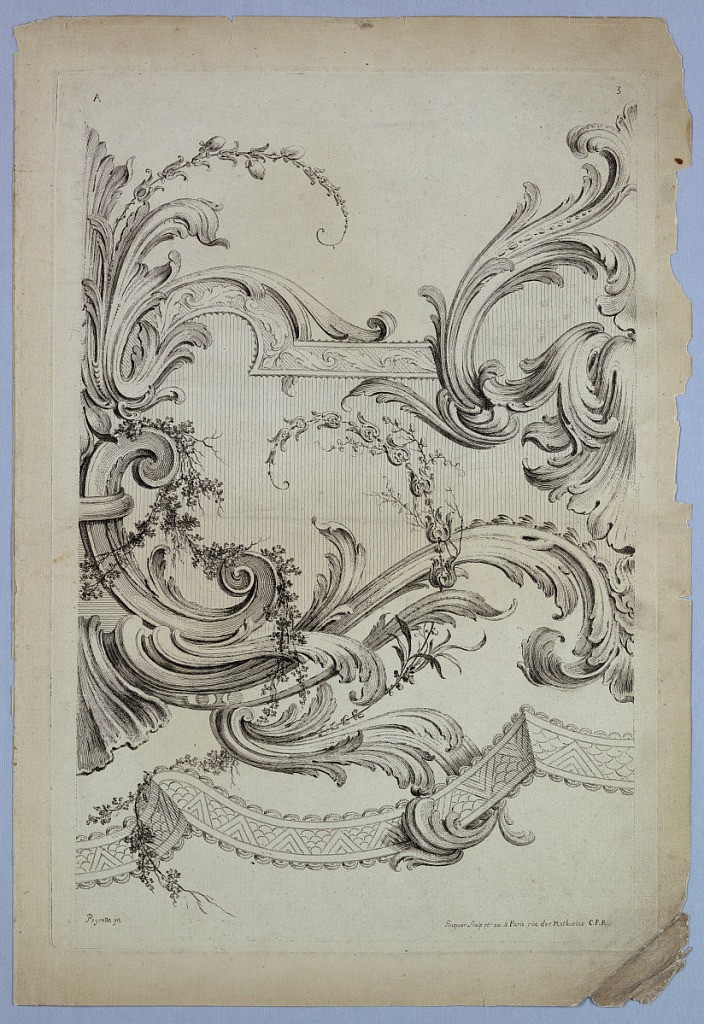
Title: Plate 3, from "Divers Ornemens"
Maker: Gabriel Huquier, French, 1695–1772
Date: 1730-1740
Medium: Etching on paper
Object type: Print
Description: Rocaille frieze, one section of which is shown. Small flower branches, an upper and lower border complete the design. Vertical lining between the elements of the design.